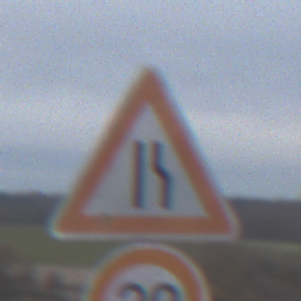
Verkehrszeichen: EinseitigVerengteFahrbahnRechts
Zusatzzeichen unten: Geschwindigkeit20
Umgebung: Outdoor, Suburban
Tageszeit: MorningAfternoon
Wetter: Overcast
Licht: Natural
Jahreszeit: NotSpecified
Kontrast: LowContrast